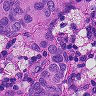
Metastatic tissue present: yes